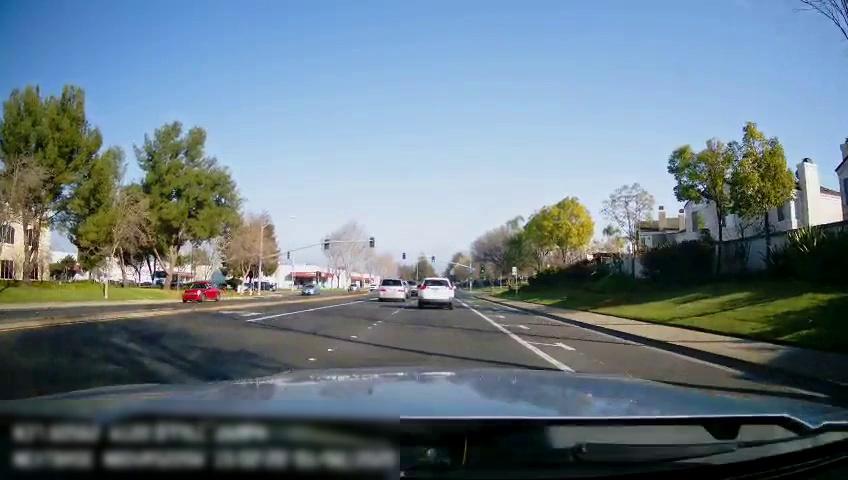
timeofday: Day
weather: Sunny
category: Drivable Space
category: Drivable Space
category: Vehicles | SUV
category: Vehicles | SUV
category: Vehicles | SUV
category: Vehicles | SUV
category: Vehicles | Car
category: Vehicles | Car
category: Vehicles | Car
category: Lanes | Current Lane
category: Lanes | Alternate Lane
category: Lanes | Current Lane
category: Lanes | Alternate Lane
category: Traffic | Lights
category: Traffic | Lights